Breast ultrasound image
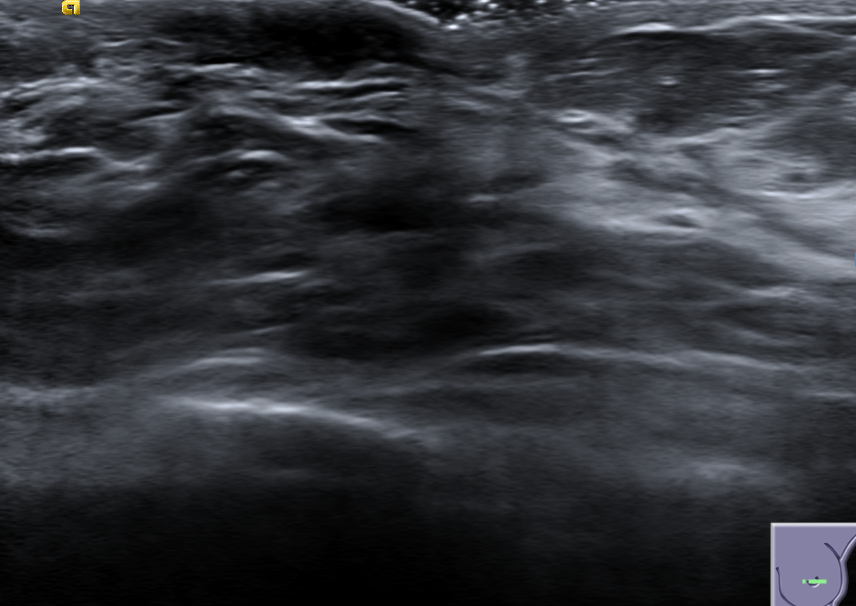
Diagnosis: normal